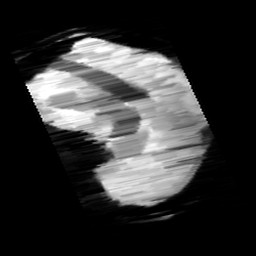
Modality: minIP
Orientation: sagittal
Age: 12
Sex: female
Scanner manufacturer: siemens
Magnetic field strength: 3 T
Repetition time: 0.027 s
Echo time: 0.02 s